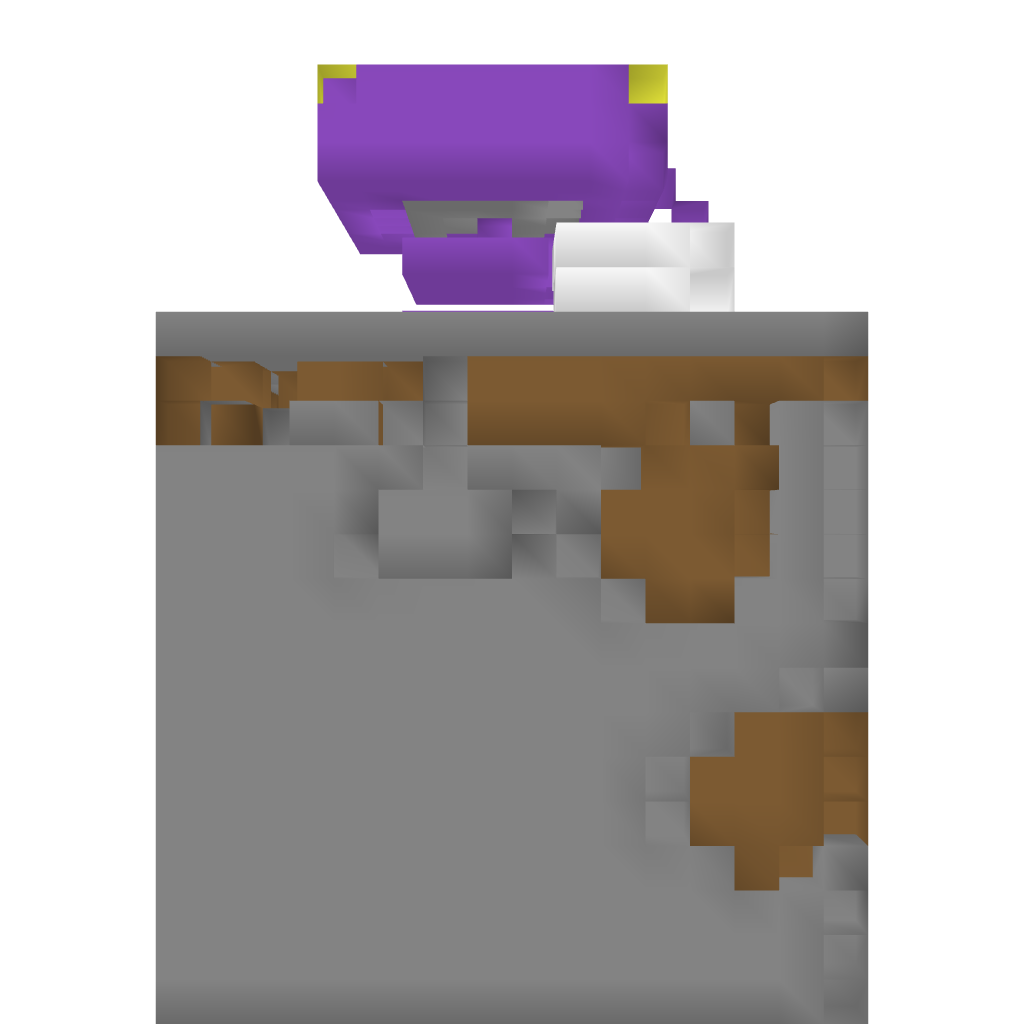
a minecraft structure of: Automatic player cannon bad low quality